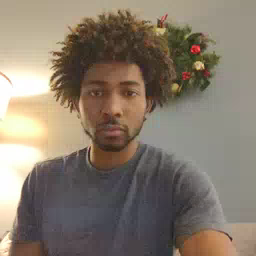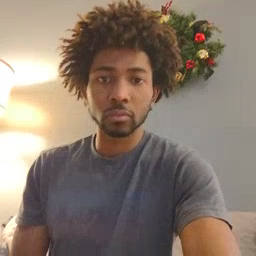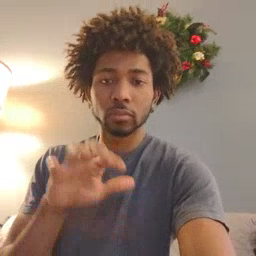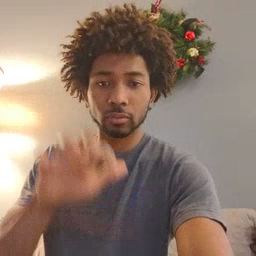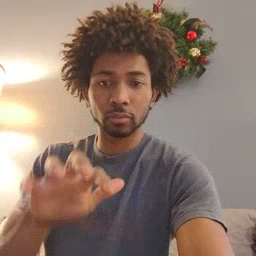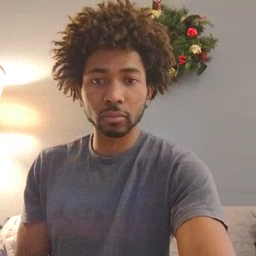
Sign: alligator